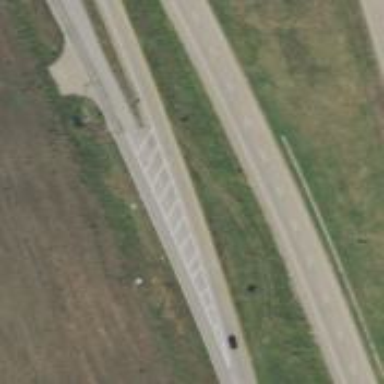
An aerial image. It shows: Tertiary road with frontage road.